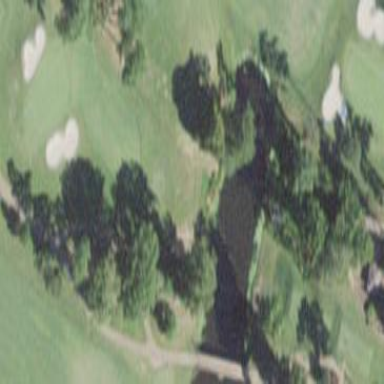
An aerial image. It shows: Area of rough grass used for golf.